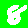
Digit: 8